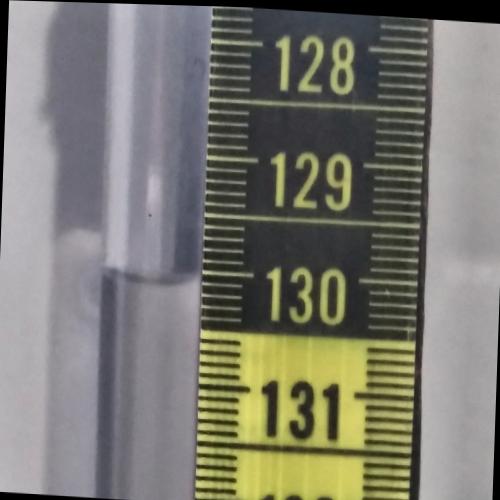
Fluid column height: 130.1 cm